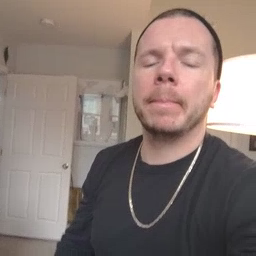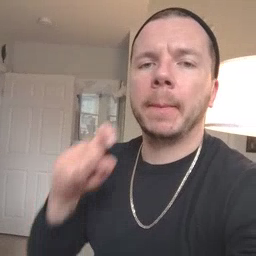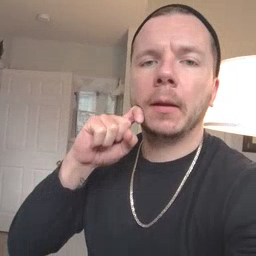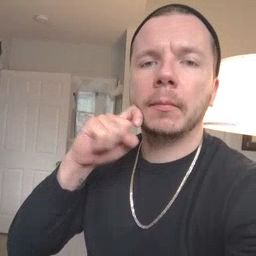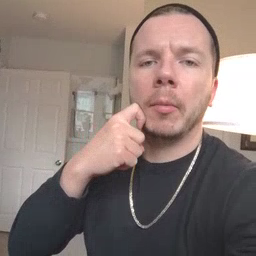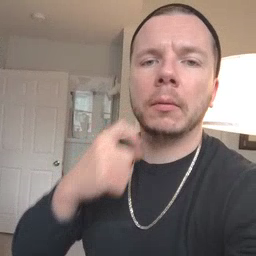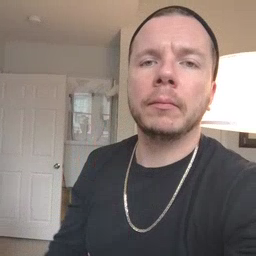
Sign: apple